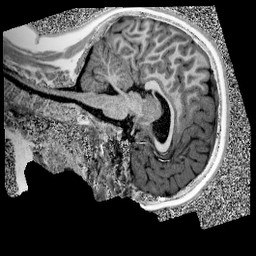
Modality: UNIT1
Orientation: sagittal
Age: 10
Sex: male
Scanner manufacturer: siemens
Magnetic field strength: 3 T
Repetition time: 4 s
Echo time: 0.00299 s